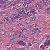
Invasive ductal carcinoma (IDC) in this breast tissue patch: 0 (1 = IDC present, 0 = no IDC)